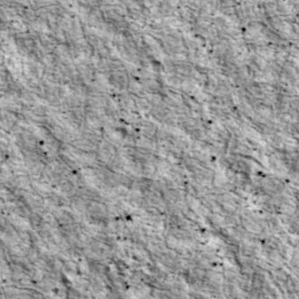
Label: non_frost